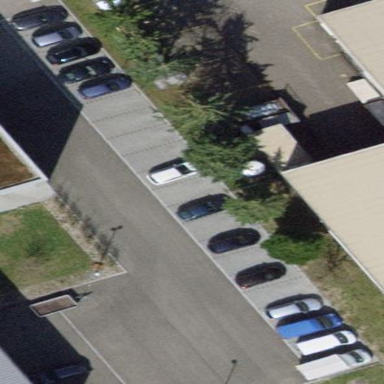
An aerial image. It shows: Street-side parking area.